Question: I am trying to get a model value in MVC codescope-
'''
@model FunRanger.Models.CardModel
@{
ViewBag.Title = "CardDetails";
Layout = "~/Views/Shared/_Layout.cshtml";
var link = string.Format(
"'http://www.facebook.com/sharer.php?u='+'http://funranger.com/Home/CardDetails/?cardID'+'@Model.cardID",
Url.Encode("http://funranger.com/Home/CardDetails/?cardID=@Model.cardID/"),
Url.Encode("This is my site")
);
}
'''
Here you can see that I am trying to get model value in 'var link' and sharing it on facebook.
Here in this codescope I want to get '@Model.cardID''s value.
How do I get this model value?
For example URL would be like- 'http://funranger.com/Home/CardDetails/?cardID=178'
'''
string encodedUrl = String.Format("http://funranger.com/Home/CardDetails/?cardID={0}", Model.cardID);
string link = string.Format("http://www.facebook.com/sharer.php?u={0}", Url.Encode(encodedUrl));
'''
It is shared on my website with 'encodeUrl' path.
Facebook sharing shows this-

It seems to be sharing an Image.
I am sharing it as below-
'''
<a href="@link">share in facebook</a>
'''
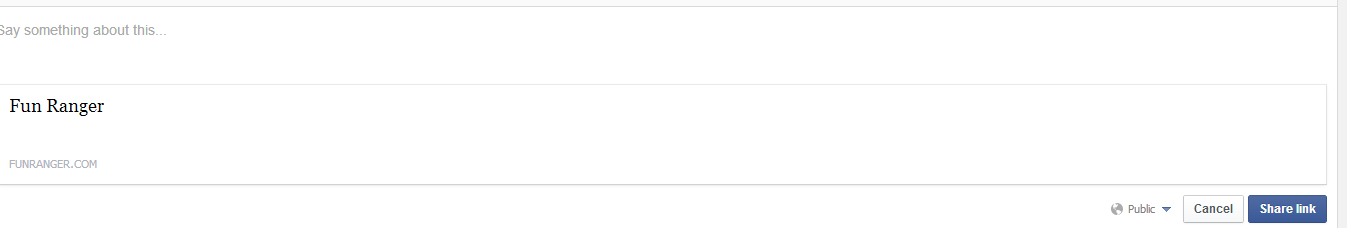
Answer: > For example URL would be like-
<URL>
you can get it like this -
'''
@{
string encodedUrl = String.Format("http://funranger.com/Home/CardDetails/?cardID={0}/",Model.cardId);
string link = string.Format("http://www.facebook.com/sharer.php?u={0}", Url.Encode(encodedUrl));
}
'''
Output -

Between I am confused with your usage of String.Format(), you have not mentioned placeholders any where in your String.Format() implmentation.
Also I am not sure about 'Url.Encode("This is my site")'